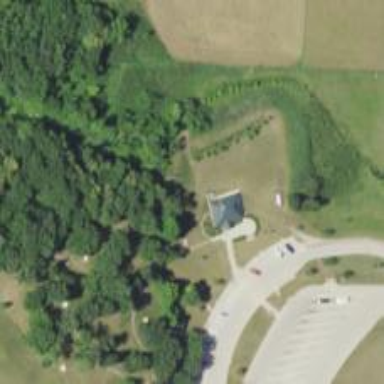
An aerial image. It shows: Rest area along the road.